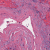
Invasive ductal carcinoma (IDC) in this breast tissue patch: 0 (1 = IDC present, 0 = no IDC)